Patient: sex M, age 40
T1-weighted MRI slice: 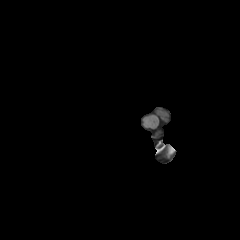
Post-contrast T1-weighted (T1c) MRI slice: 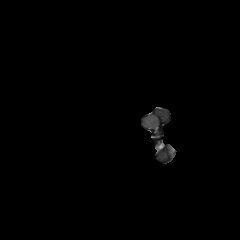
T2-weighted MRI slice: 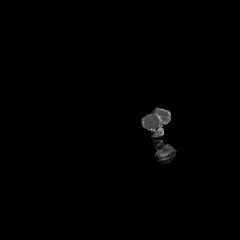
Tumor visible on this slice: no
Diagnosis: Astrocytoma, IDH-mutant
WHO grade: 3